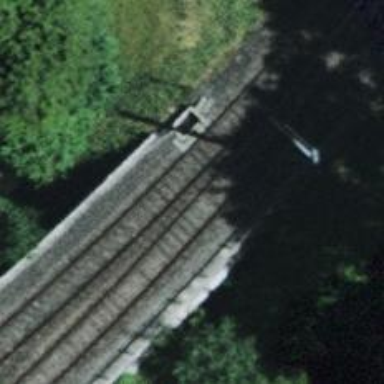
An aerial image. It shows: Railway bridge with electrified contact lines. It is siding with one track.